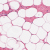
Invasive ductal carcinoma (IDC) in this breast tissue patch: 0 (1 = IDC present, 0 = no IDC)